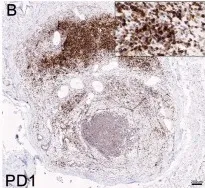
Analysis of C-MTS tissue. And PD-1.
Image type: pathology (immunostaining)